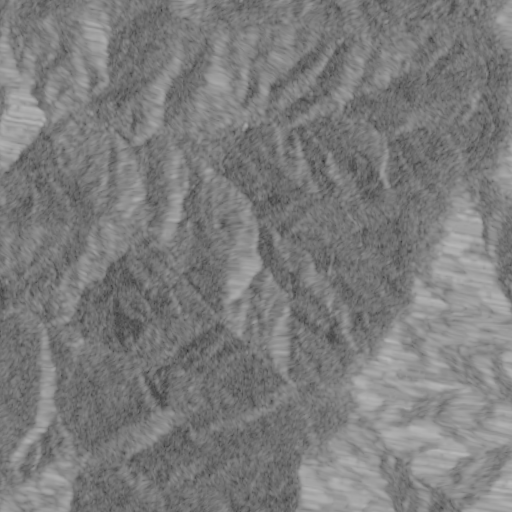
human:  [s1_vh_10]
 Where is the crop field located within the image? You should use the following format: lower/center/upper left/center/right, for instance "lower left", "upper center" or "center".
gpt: The crop field is located in the upper left of the image.
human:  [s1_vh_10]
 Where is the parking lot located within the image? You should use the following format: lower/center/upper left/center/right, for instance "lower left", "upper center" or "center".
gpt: The parking lot is located in the lower right of the image.
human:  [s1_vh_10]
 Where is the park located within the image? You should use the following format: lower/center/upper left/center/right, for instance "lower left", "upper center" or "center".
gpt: There is no park in the image.

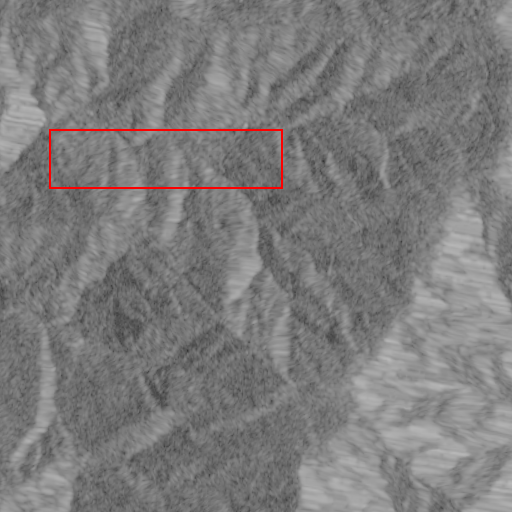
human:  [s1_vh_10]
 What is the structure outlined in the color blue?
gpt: There is no blue outline.
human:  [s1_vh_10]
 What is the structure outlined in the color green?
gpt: There is no structure outlined in green.